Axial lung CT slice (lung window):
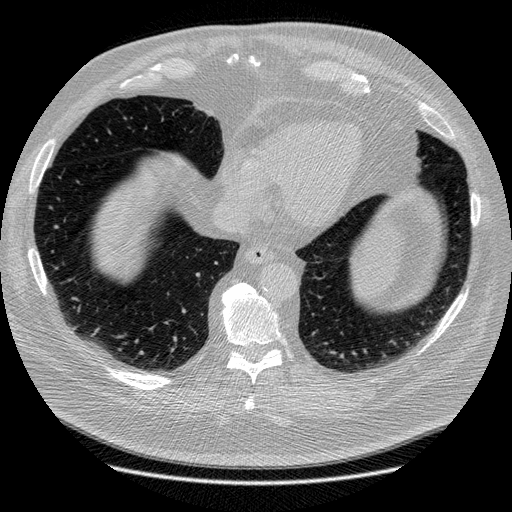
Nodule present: no